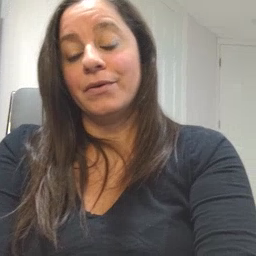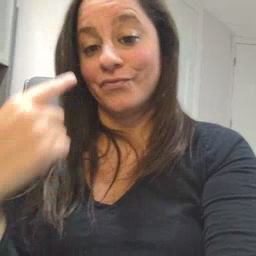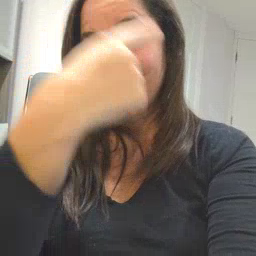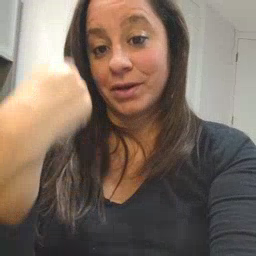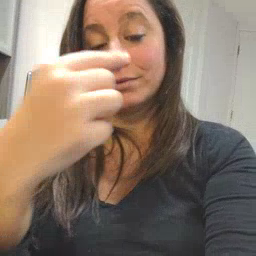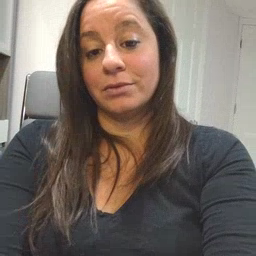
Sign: face